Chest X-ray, PA view. Patient: 55 years old, sex M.
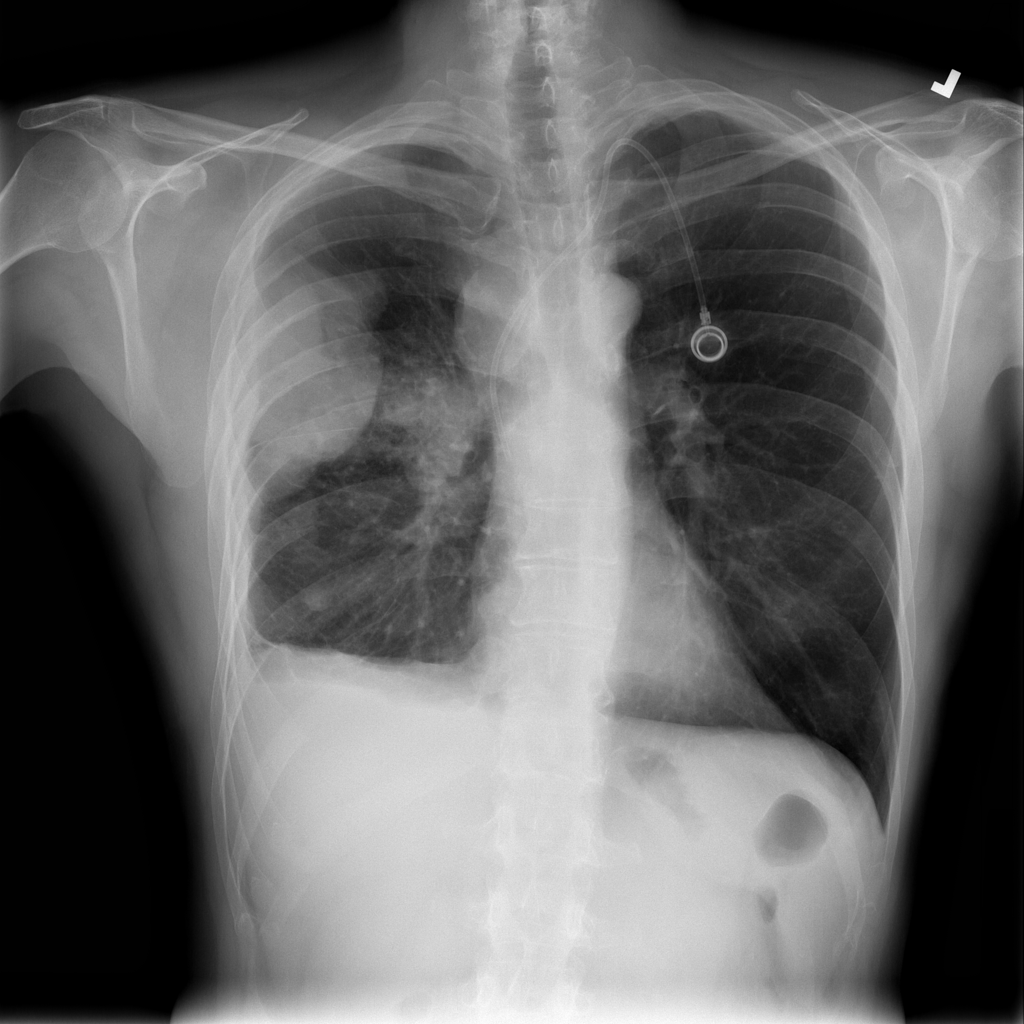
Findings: Fibrosis